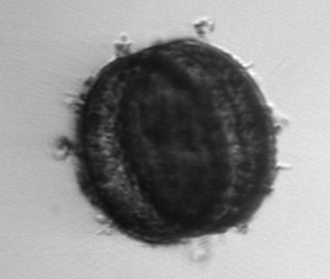
Label: Coscinodiscus